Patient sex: M
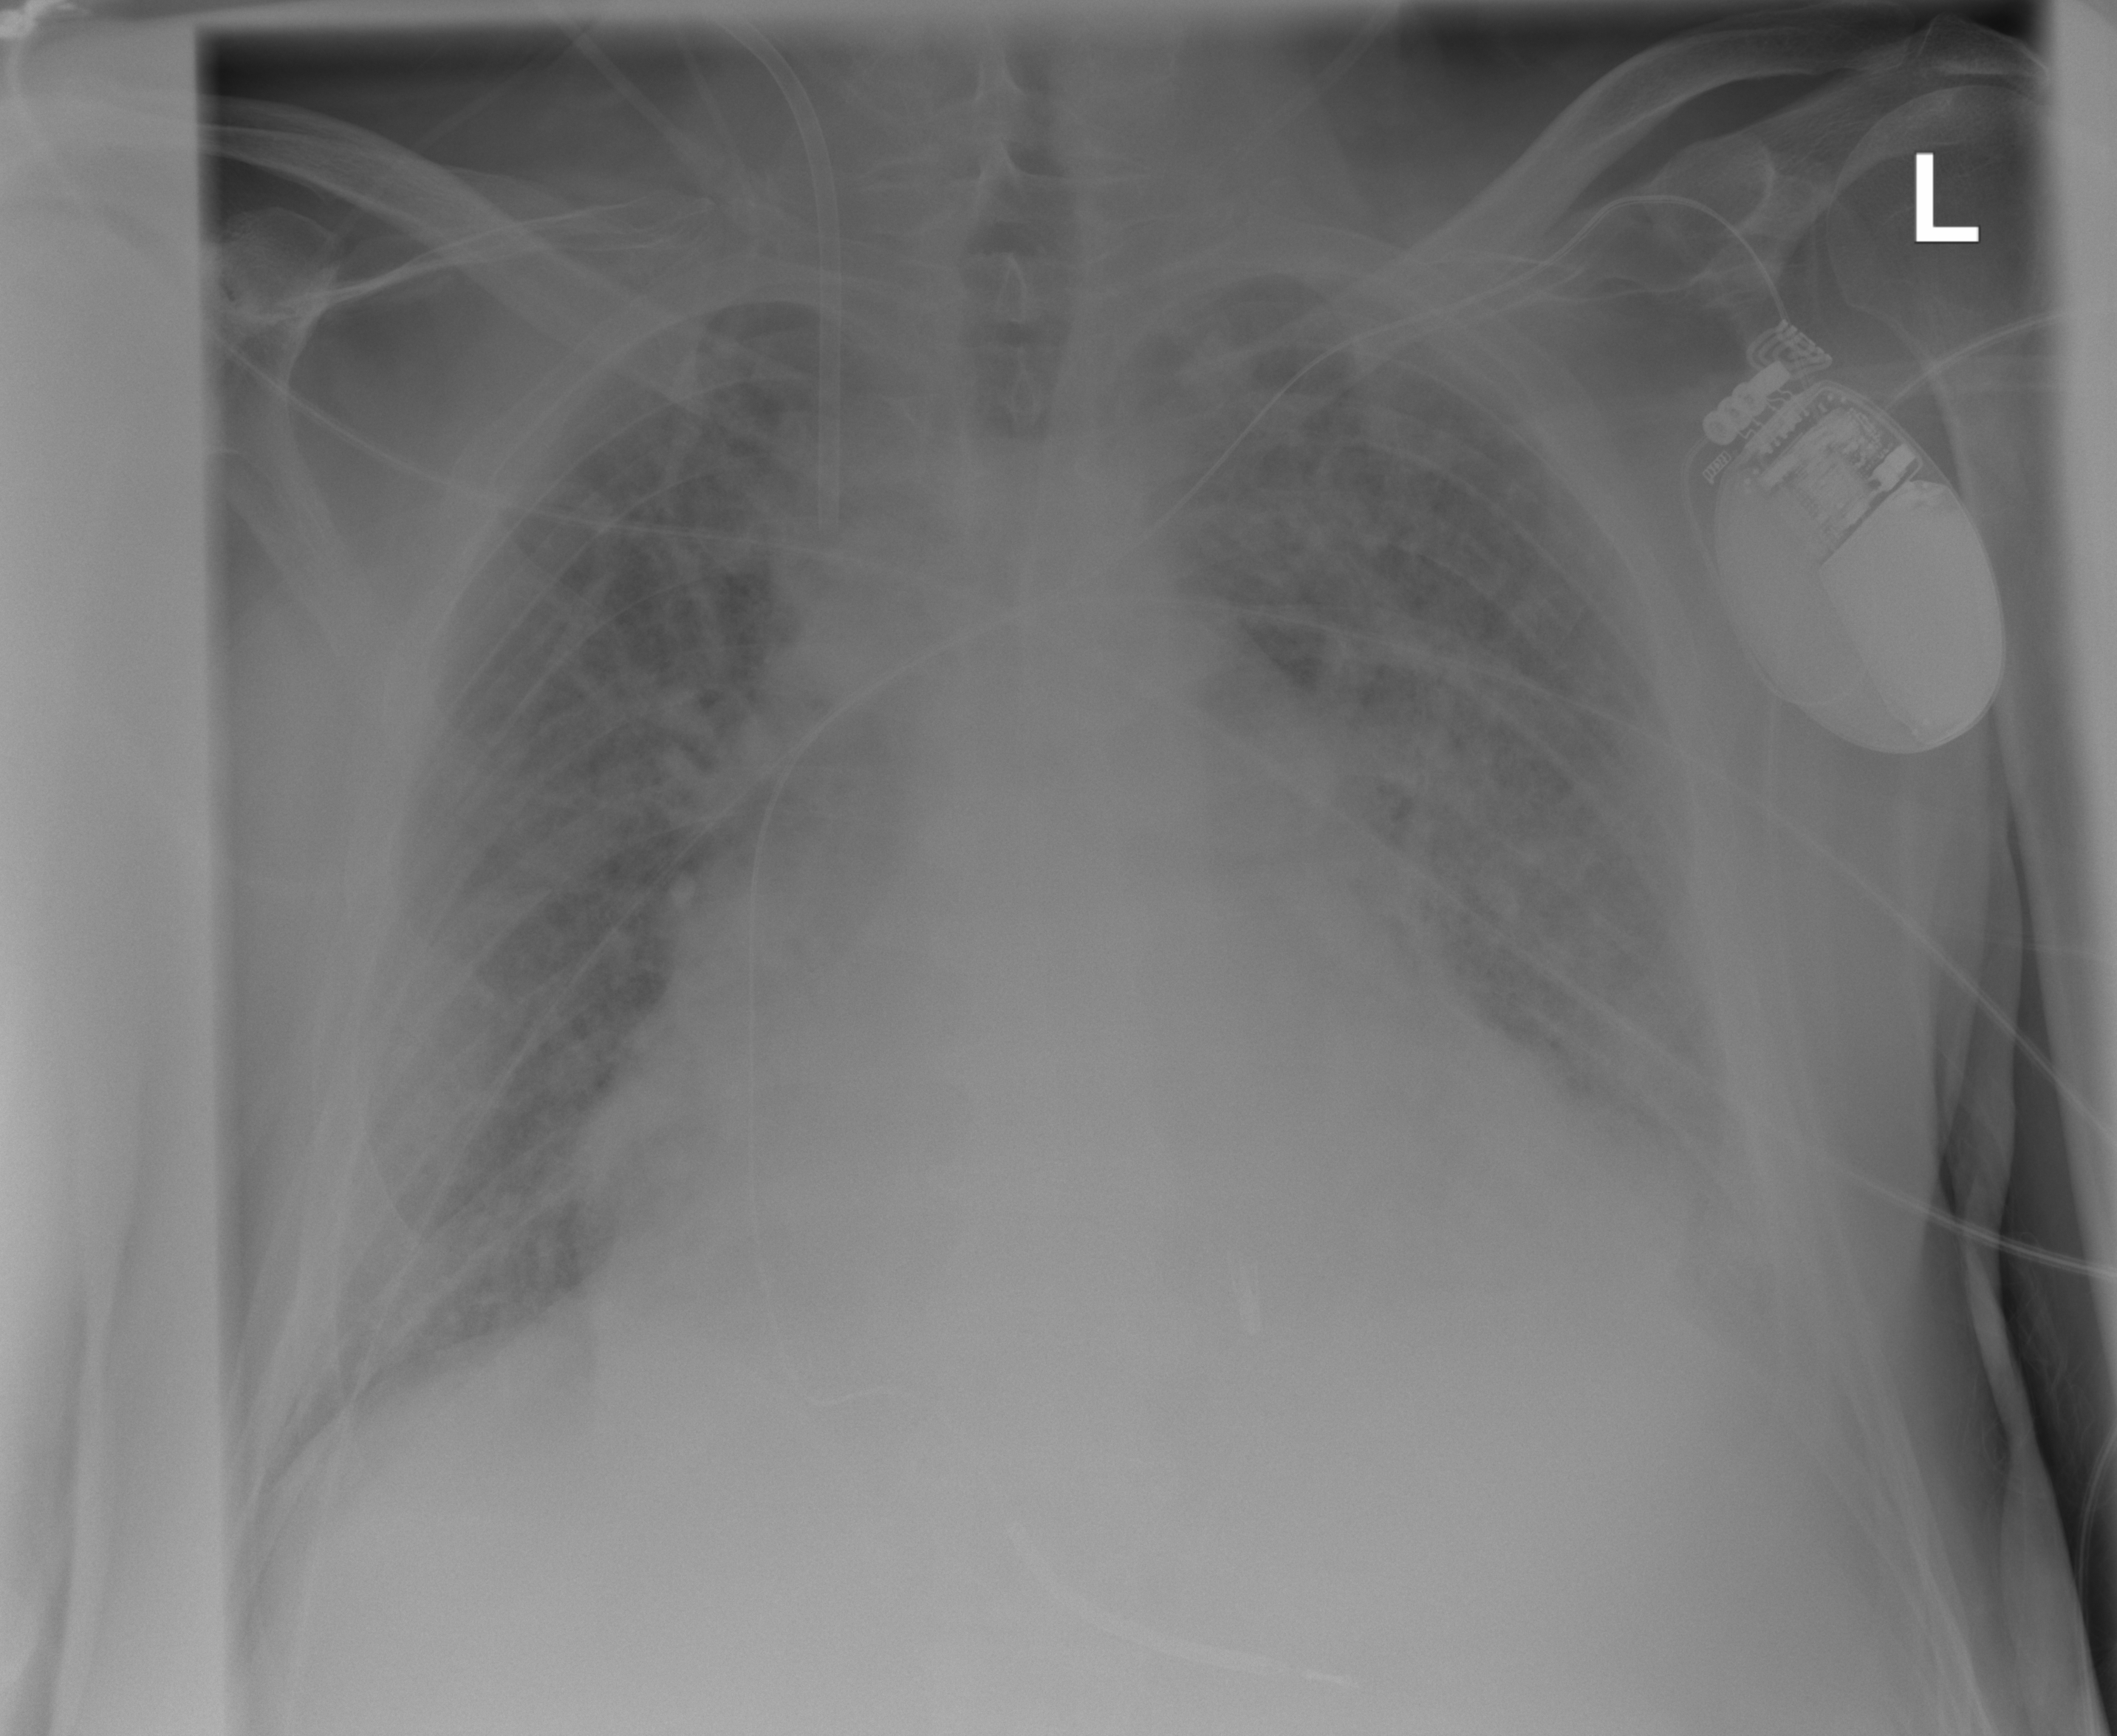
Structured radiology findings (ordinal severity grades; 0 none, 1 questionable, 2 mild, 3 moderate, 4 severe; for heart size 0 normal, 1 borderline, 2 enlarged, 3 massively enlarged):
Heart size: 3
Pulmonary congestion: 3
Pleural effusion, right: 1
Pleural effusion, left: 2
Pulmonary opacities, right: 2
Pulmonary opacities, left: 2
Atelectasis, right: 2
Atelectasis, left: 2